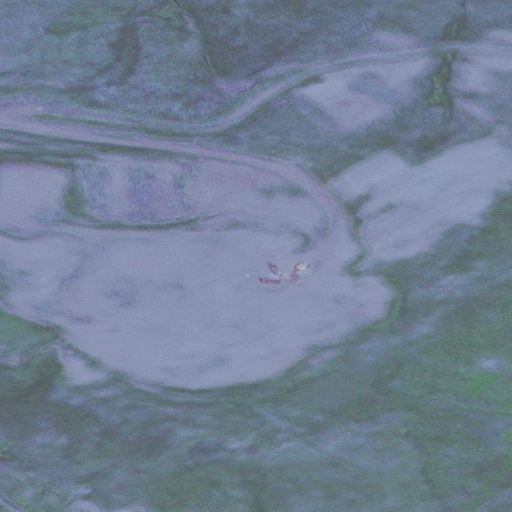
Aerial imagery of mountain in Alaska named Sitkinak Dome containing only unknown